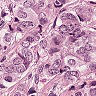
Metastatic tissue present: yes